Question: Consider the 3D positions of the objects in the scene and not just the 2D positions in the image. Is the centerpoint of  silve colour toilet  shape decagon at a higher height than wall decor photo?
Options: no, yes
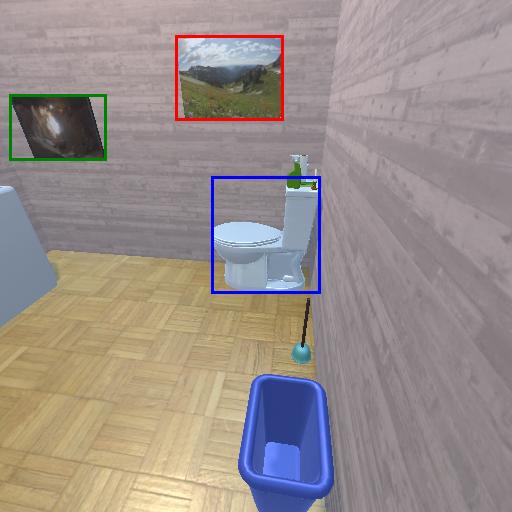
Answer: no